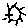
Label: sun